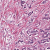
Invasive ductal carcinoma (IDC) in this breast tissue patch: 1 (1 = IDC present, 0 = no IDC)